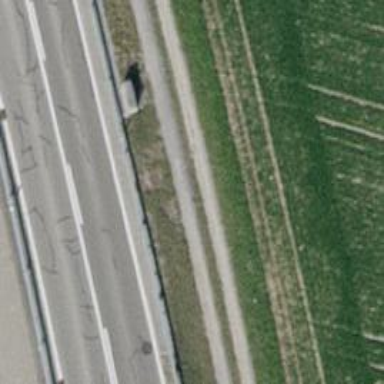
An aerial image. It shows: Guard rail.